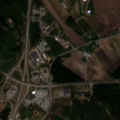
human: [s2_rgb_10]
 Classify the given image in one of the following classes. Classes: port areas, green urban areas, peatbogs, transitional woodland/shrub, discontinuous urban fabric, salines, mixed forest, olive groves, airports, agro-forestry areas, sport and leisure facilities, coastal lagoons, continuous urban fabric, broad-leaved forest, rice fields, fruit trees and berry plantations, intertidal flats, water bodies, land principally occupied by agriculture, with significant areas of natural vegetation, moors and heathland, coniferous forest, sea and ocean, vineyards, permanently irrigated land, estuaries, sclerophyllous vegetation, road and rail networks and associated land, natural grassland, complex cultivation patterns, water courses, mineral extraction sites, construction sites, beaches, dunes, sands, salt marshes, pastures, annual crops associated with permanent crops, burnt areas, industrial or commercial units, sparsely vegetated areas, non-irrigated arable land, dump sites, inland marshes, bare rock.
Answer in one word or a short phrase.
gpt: industrial or commercial units, non-irrigated arable land, land principally occupied by agriculture, with significant areas of natural vegetation, coniferous forest, mixed forest